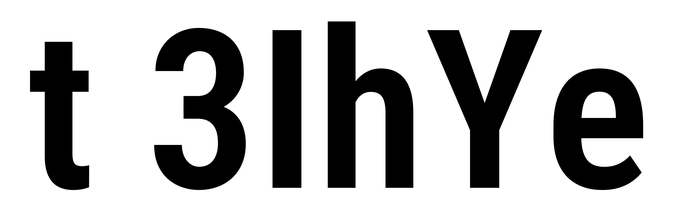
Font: Roboto_Condensed_SemiBold